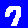
Digit: 7